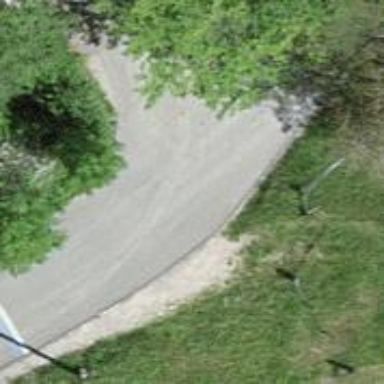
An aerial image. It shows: Well-maintained track road with grade 1 tracktype.